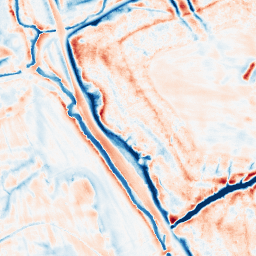
Category: edge_preserving
Decomposition family: bilateral
Decomposition parameters: d: 21
sigma_color: 50
sigma_space: 75
Upsampling method: quartic
Upsampling parameters: scale: 4
Upsampling scale: 4